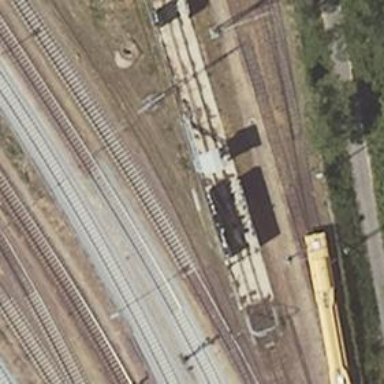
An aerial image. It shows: Railway yard used for servicing trains.